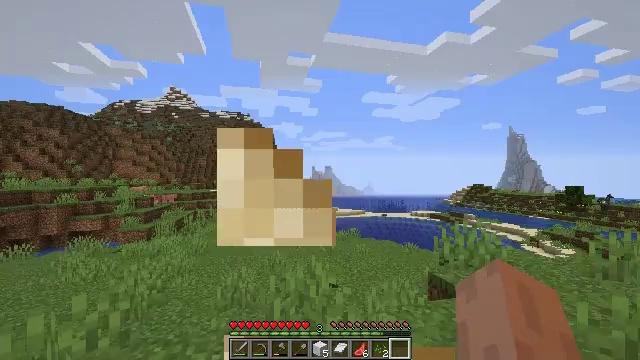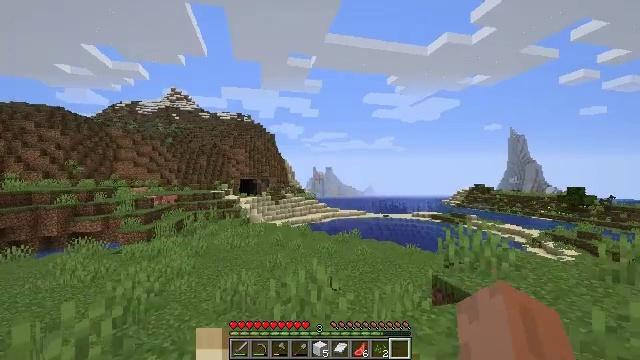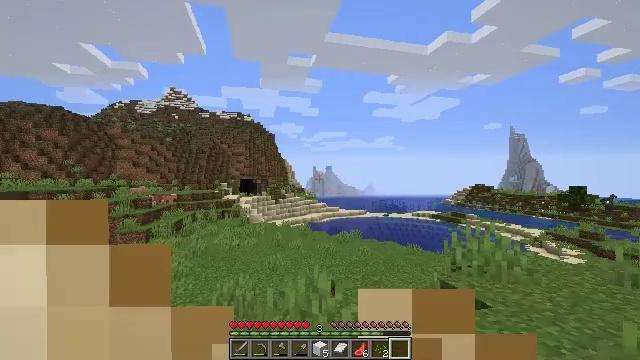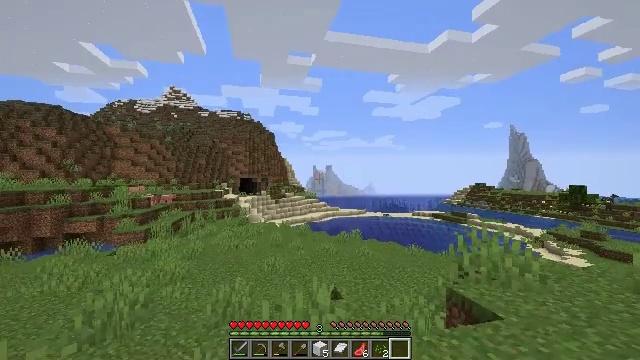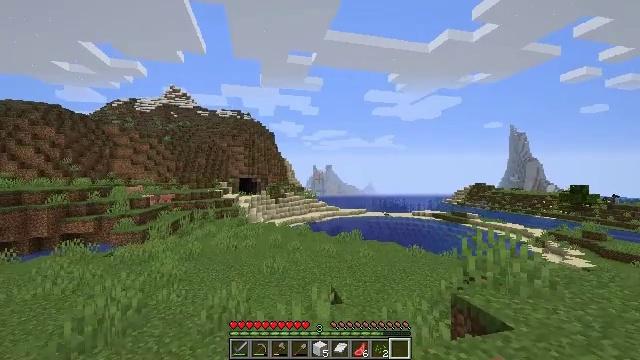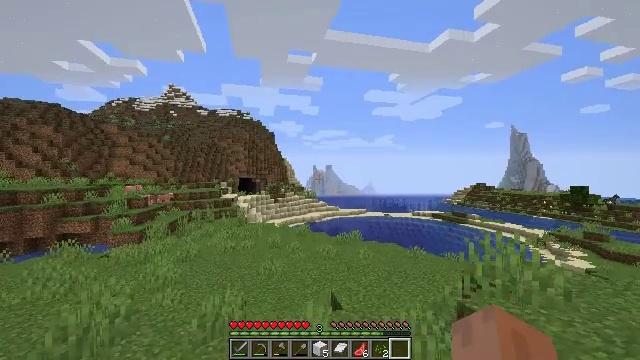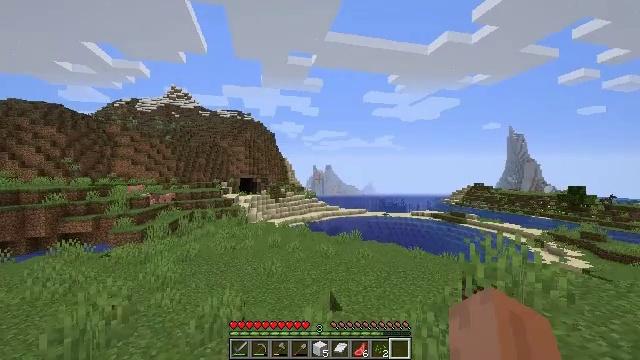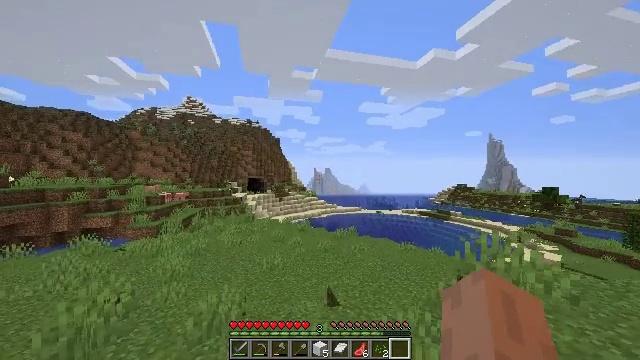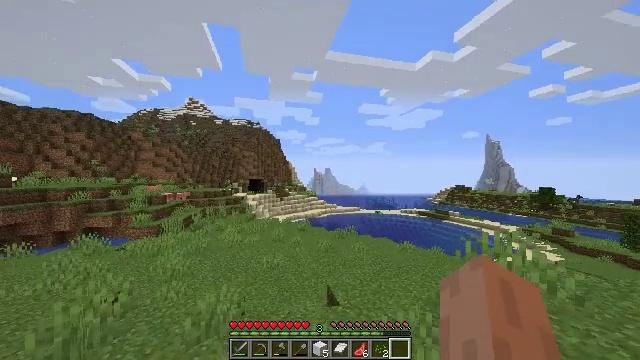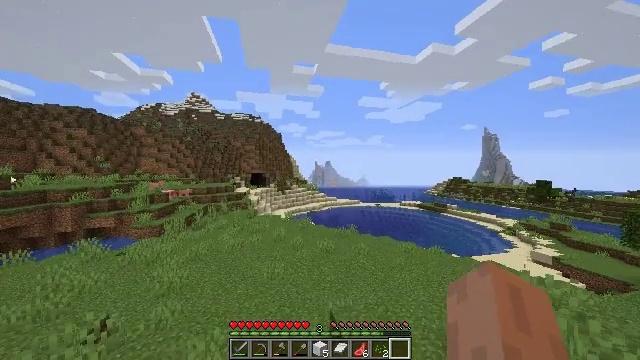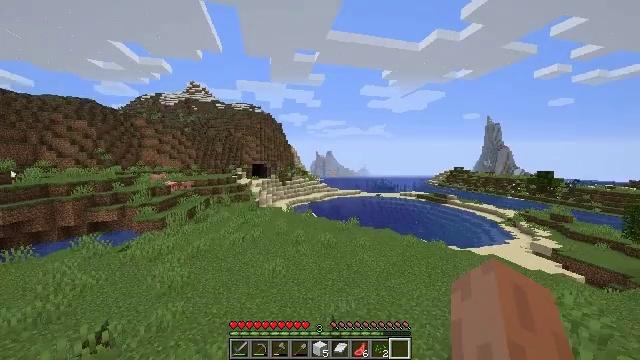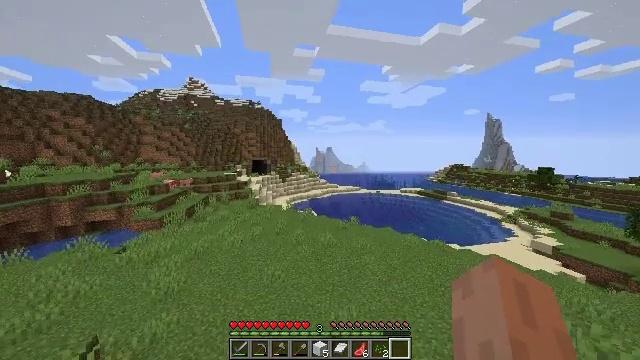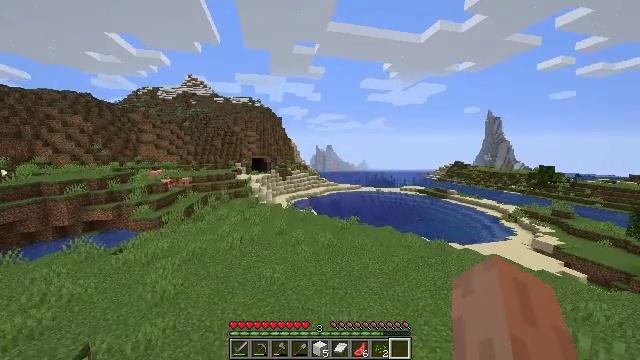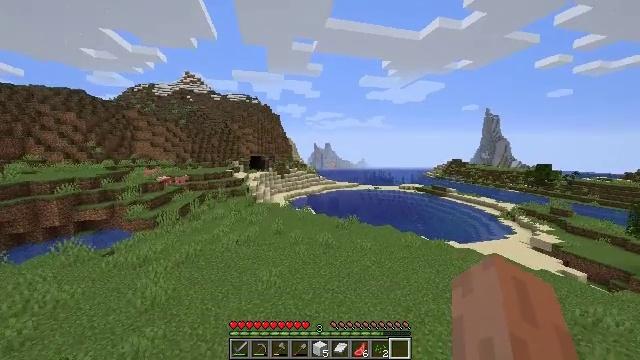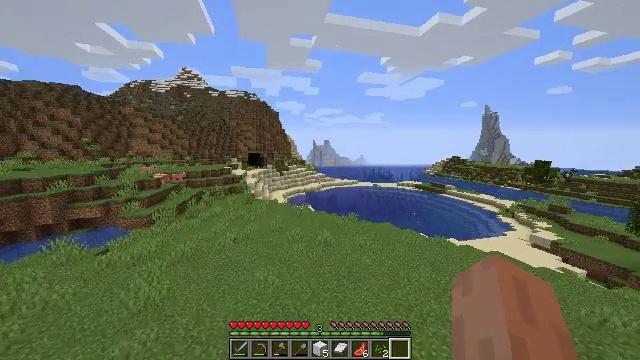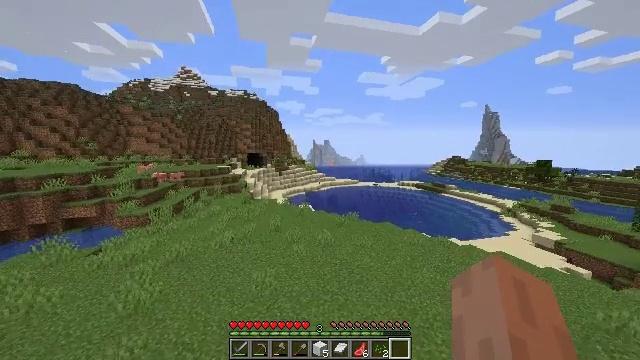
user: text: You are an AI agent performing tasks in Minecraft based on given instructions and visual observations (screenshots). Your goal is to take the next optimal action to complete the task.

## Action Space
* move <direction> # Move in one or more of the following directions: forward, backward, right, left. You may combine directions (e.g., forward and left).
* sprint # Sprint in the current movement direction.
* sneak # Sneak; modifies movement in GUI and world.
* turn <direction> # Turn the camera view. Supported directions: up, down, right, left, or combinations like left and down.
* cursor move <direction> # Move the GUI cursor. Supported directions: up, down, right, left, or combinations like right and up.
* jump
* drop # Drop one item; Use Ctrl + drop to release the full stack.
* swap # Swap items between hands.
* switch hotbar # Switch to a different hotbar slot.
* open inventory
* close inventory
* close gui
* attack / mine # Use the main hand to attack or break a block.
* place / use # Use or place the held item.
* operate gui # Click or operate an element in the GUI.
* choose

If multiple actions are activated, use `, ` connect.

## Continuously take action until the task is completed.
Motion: motion action
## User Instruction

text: Dig up some sand.
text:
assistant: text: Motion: move forward, use / place
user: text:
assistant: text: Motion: move forward, use / place
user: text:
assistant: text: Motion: move forward, use / place
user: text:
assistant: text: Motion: move forward, use / place
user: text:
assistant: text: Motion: move forward, sprint
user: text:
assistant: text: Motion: move forward, sprint
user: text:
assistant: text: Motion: move forward, sprint
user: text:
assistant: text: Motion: move forward, sprint, jump
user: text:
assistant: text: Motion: move forward, sprint, turn down, jump
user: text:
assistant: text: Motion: move forward, sprint, turn down, jump
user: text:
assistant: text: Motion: move forward, sprint, turn down, jump
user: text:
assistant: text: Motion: move forward, sprint, jump
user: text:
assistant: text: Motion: move forward, sprint, jump
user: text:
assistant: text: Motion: move forward, sprint, jump
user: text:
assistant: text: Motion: move forward, sprint, jump
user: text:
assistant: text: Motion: move forward, sprint, jump
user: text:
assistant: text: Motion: move forward, sprint, jump
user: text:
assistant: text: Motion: move forward, sprint, jump
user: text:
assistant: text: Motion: move forward, sprint, jump
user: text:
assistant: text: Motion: move forward, sprint, turn up, jump
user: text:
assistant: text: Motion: move forward, sprint, jump
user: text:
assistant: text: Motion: move forward, sprint, jump
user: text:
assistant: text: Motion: move forward, sprint, jump
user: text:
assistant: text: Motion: move forward, sprint, jump
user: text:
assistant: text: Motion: move forward, sprint, jump
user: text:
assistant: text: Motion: move forward, sprint, jump
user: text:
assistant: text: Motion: move forward, sprint, jump
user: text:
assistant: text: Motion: move forward, sprint, jump
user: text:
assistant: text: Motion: move forward, sprint, jump
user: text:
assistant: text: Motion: move forward, sprint, jump